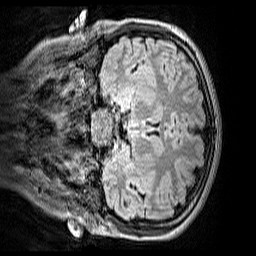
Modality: FLAIR
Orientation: coronal
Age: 10
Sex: female
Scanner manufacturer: siemens
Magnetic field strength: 3 T
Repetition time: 5 s
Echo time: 0.388 s